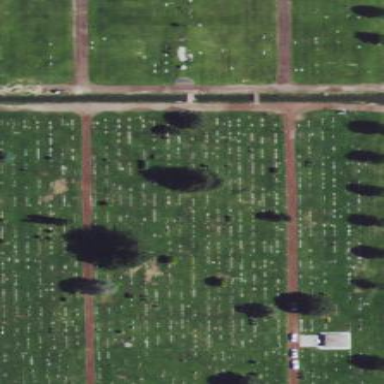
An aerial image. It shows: Cemetery.